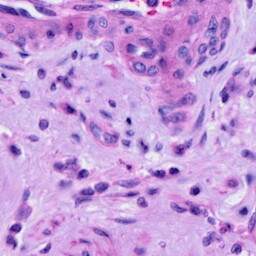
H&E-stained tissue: Cervix